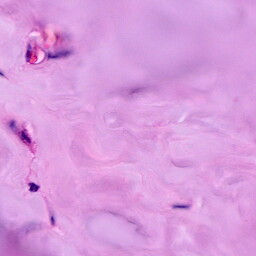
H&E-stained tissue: Breast